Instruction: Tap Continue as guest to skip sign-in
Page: checkout
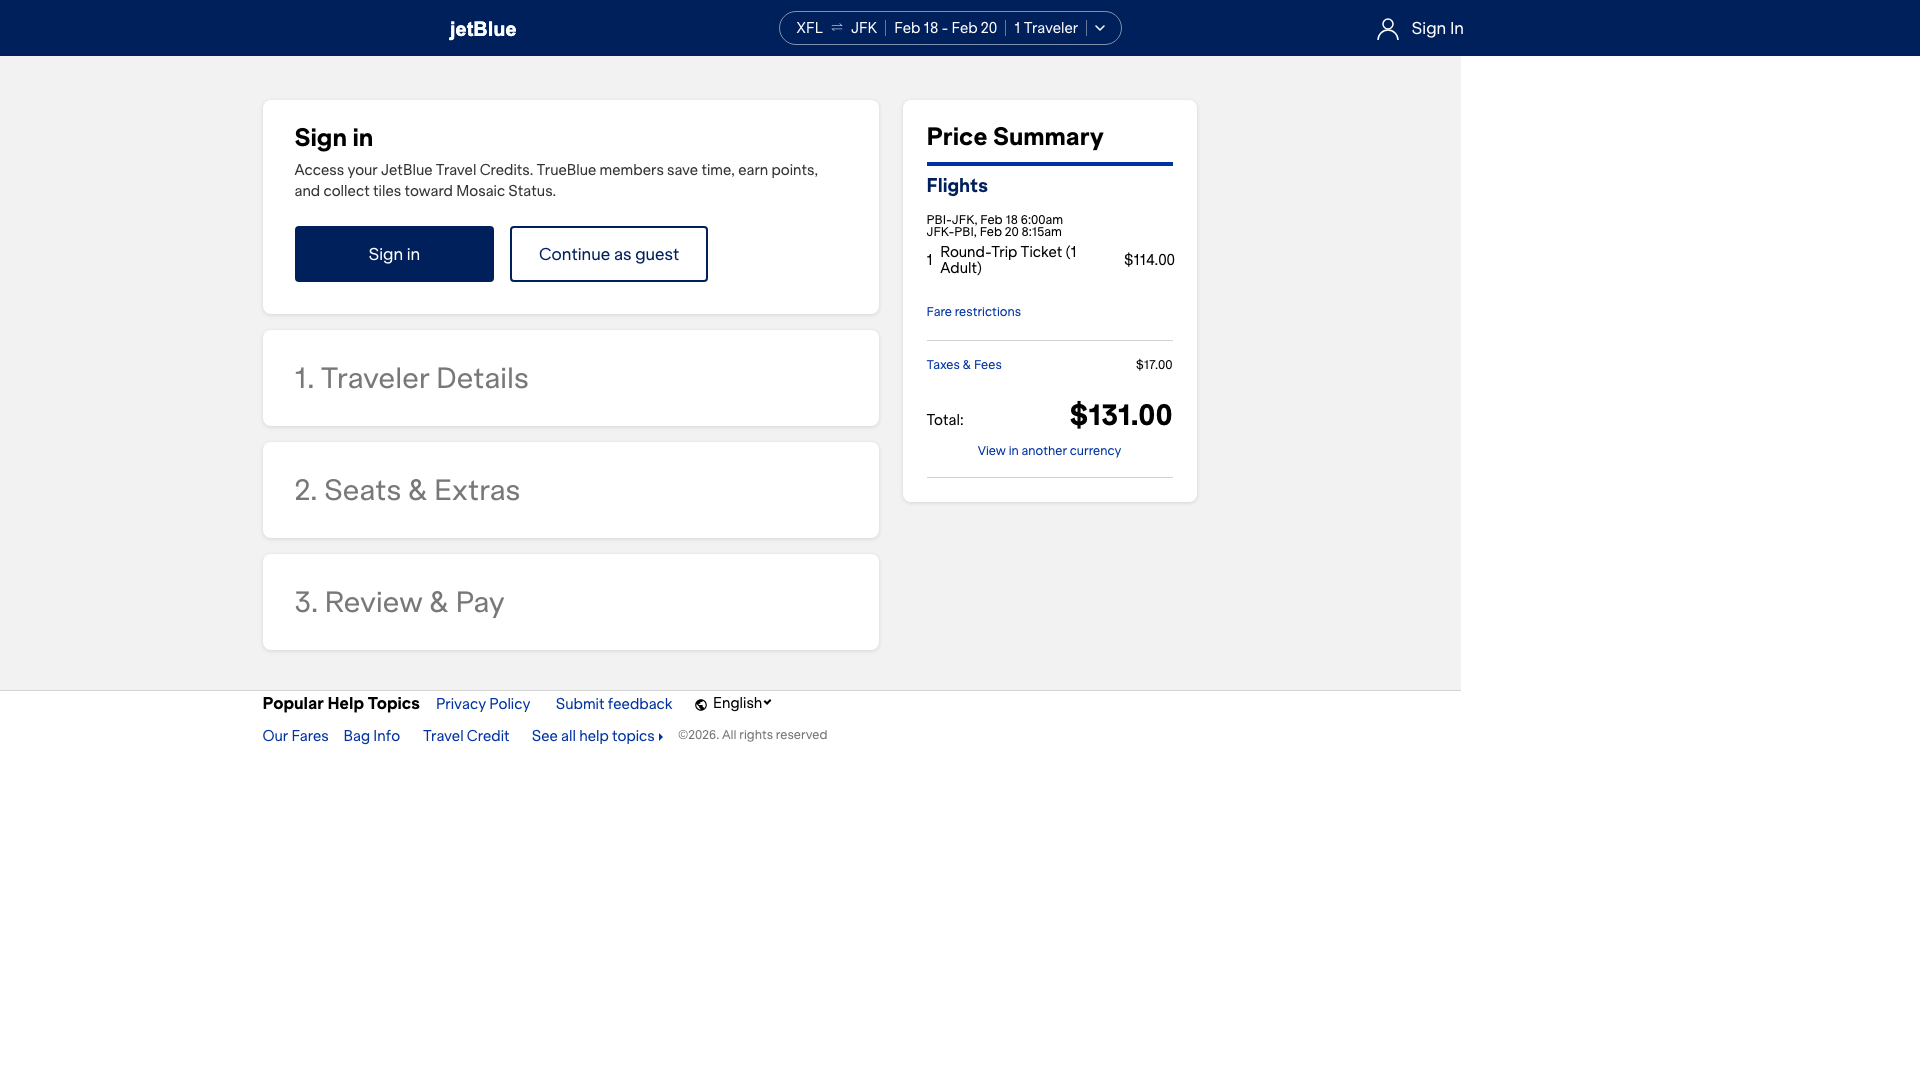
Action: click